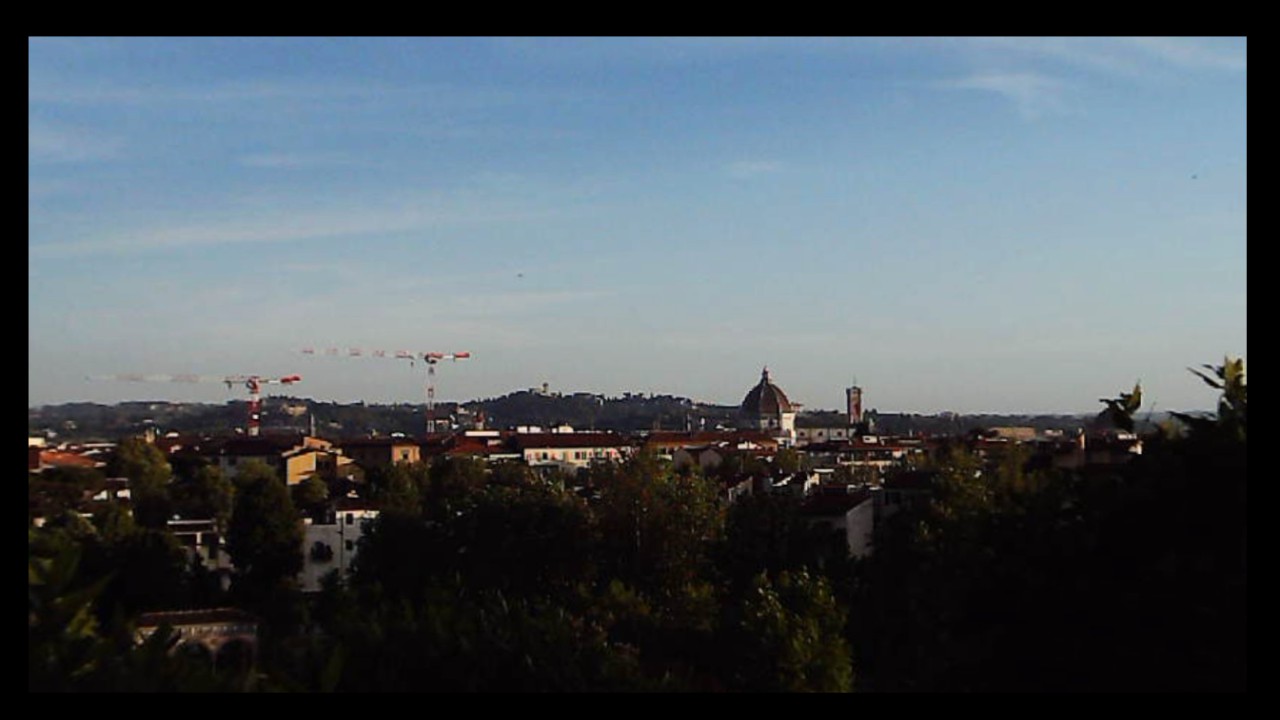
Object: DarwinFPV cineape20